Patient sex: M
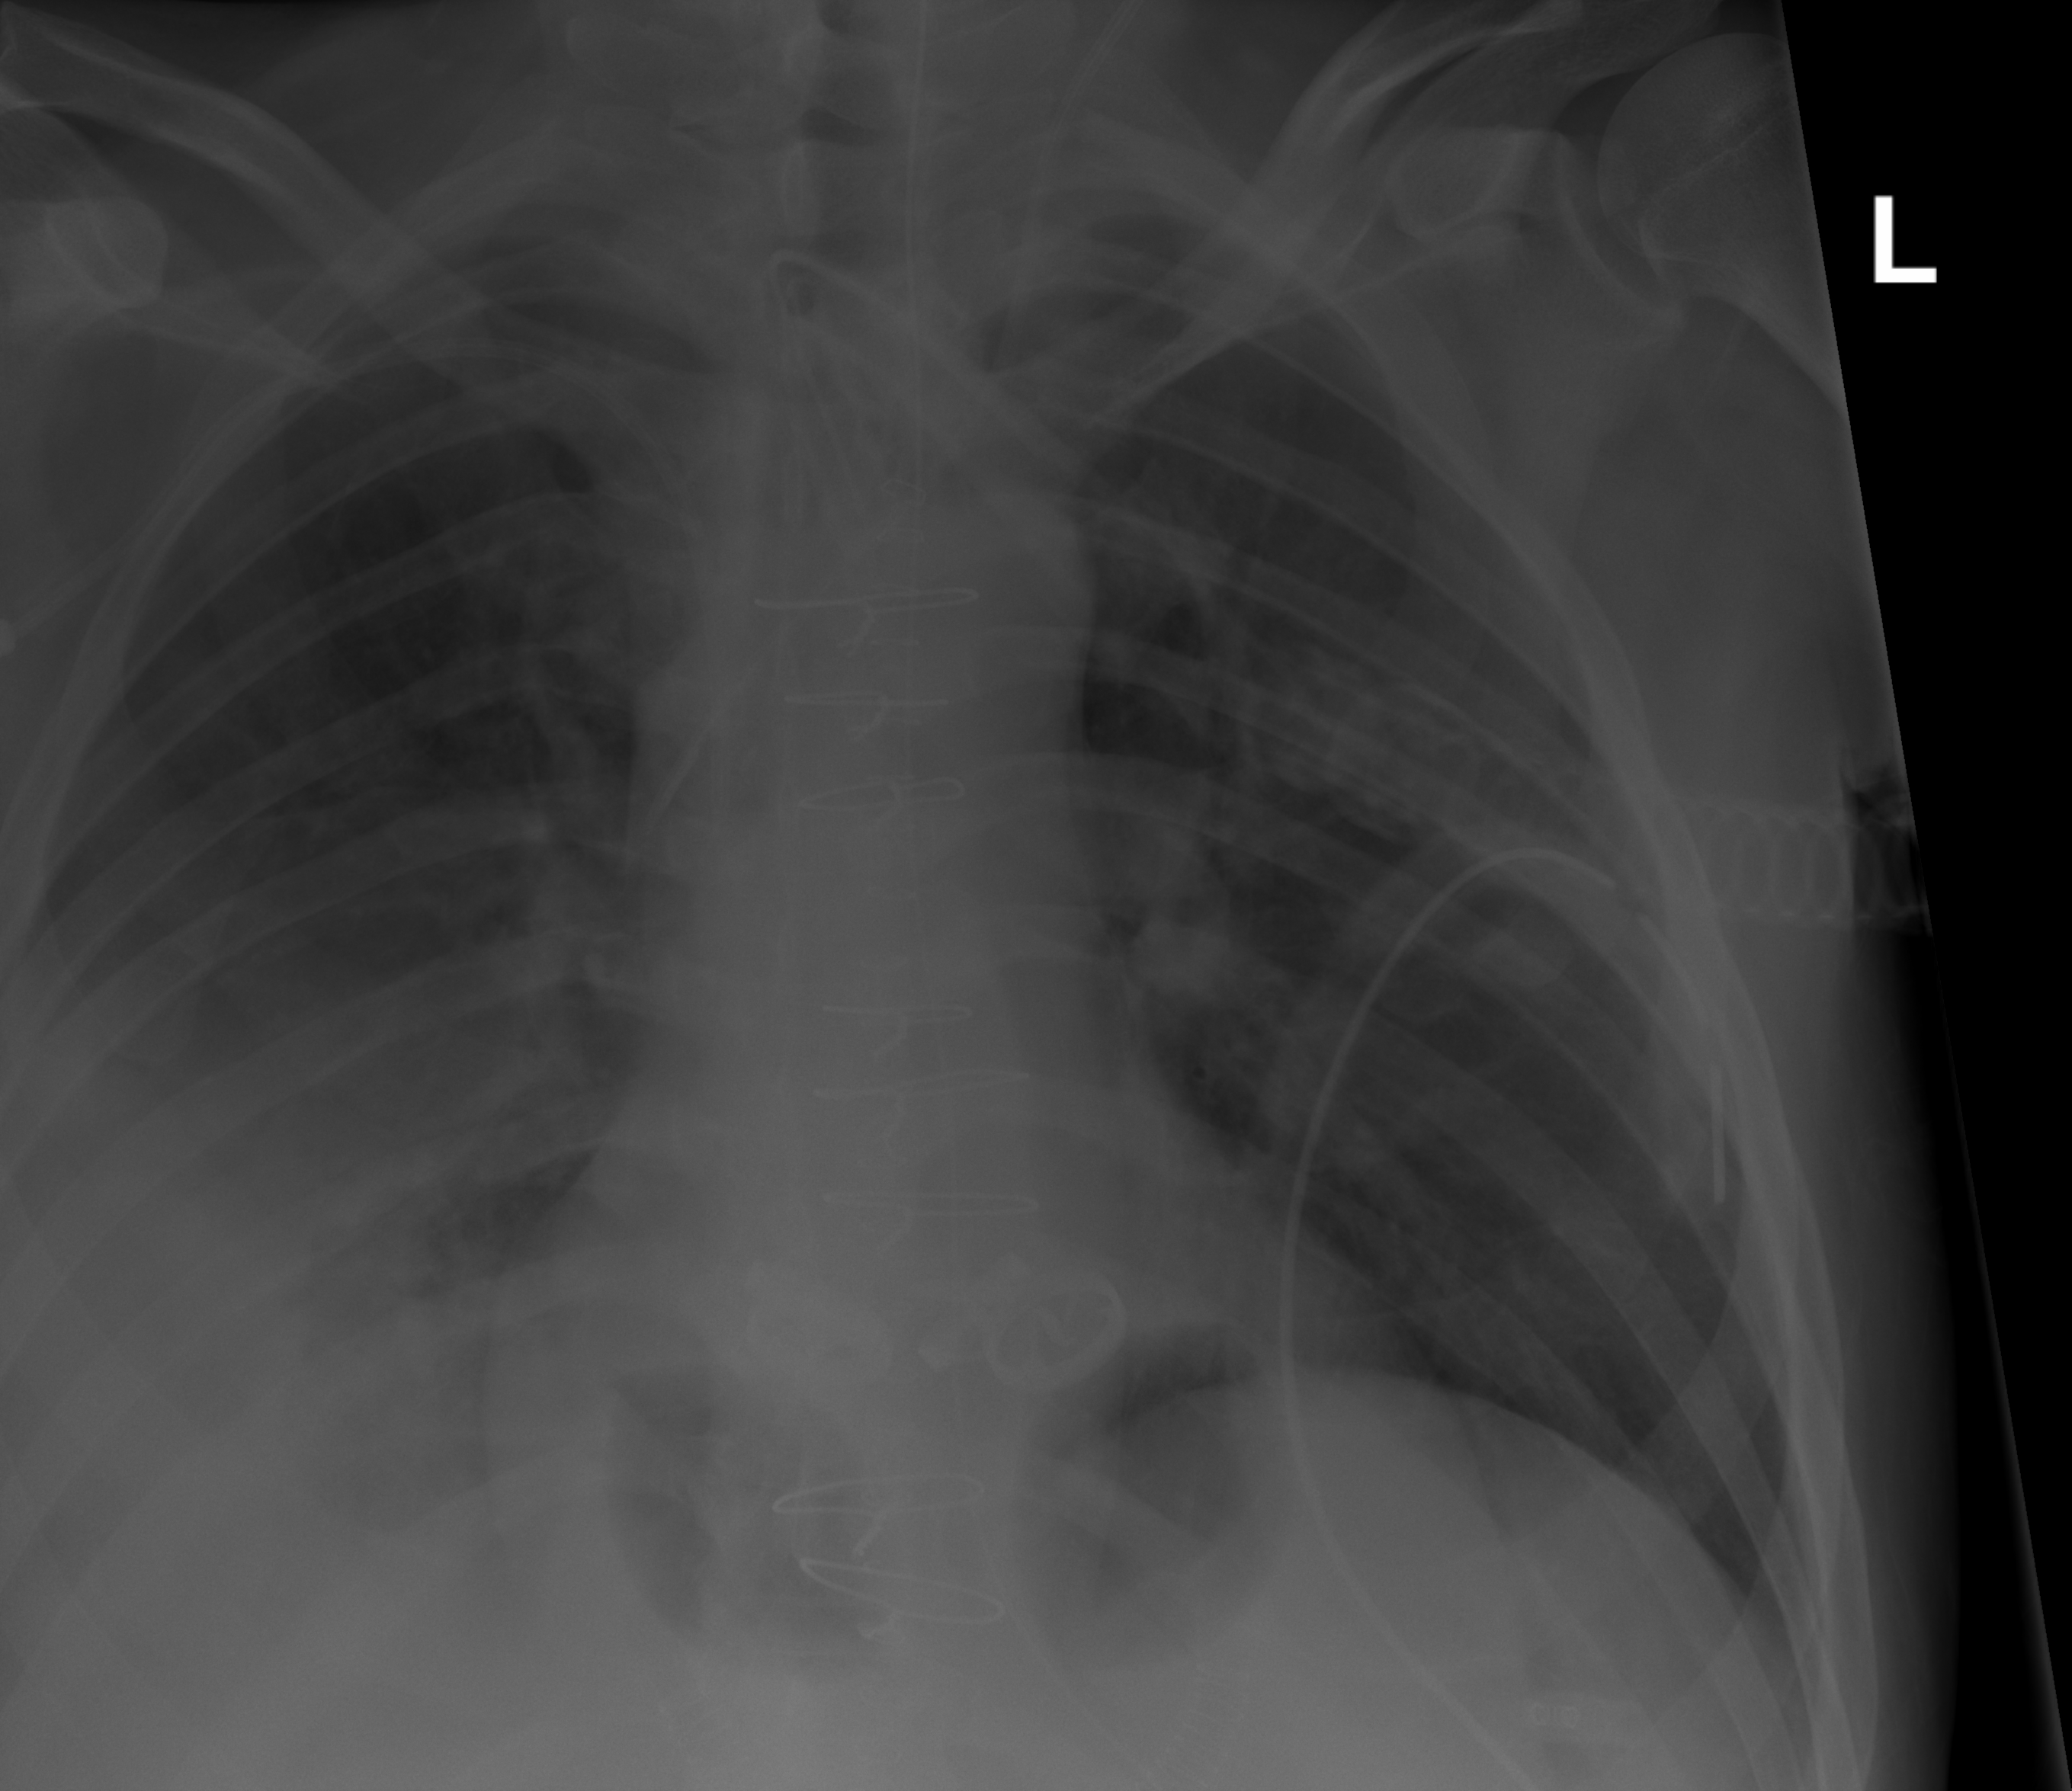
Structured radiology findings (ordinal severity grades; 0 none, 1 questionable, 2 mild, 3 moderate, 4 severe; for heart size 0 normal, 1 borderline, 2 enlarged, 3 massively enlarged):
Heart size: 0
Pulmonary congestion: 0
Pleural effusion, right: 3
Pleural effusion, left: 0
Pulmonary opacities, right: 2
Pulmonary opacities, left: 0
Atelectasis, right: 2
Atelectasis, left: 0